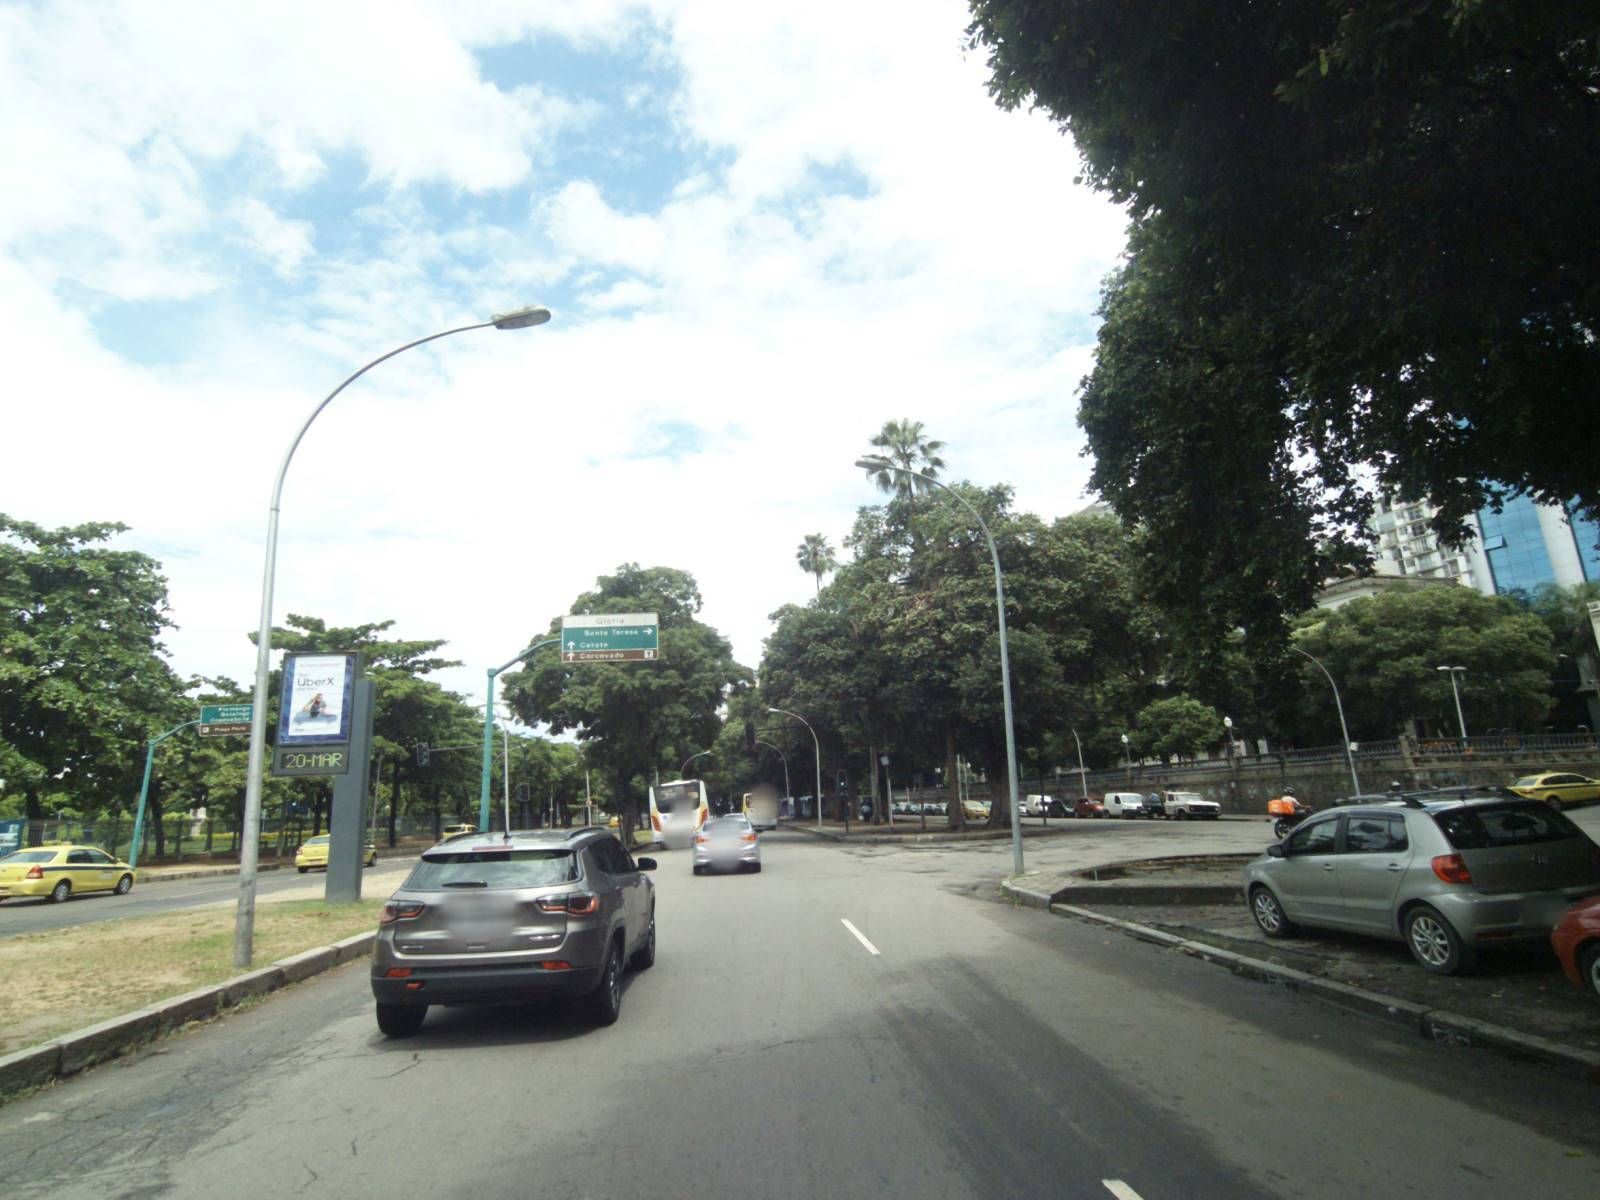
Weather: cloudy
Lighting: day
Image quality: good
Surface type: driving surface
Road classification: primary
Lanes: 3
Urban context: urban centre
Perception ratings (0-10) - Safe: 7.23, Lively: 5.33, Beautiful: 8.76, Boring: 3.76, Depressing: 3.7, Wealthy: 4.77